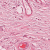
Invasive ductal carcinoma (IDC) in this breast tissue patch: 1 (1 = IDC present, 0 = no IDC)